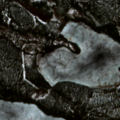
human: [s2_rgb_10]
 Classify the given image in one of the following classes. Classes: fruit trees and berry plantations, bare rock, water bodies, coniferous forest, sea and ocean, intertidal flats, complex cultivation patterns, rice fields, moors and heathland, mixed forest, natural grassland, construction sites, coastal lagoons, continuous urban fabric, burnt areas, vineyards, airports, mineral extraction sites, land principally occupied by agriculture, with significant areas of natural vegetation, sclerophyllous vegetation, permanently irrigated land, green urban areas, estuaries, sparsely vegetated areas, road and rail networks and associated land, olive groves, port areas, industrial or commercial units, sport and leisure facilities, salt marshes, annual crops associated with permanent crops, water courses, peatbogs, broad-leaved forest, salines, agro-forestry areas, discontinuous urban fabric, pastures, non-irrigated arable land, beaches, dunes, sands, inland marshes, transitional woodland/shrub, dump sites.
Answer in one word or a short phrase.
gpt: coniferous forest, water bodies